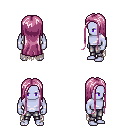
a pixel art fantasy rpg character, male body template, dark elf, purple skin, gray tattered cape, metal pants, pink extra-long hairstyle, four views (front, back, left, right), 2x2 character sprite sheet, small pixel art, hard edges, no anti-aliasing